Question: I have this init function in JavaScript:
'''
inicia2 = function(){
console.log("google maps init")
//Variables declaration
var lat,long,
cordenadasClientes = Clientes.find({}, {fields:{'metadata.latCliente': 1,'metadata.longCliente': 1,'metadata.nombreCliente':1}}).fetch();
//Getting Geolocation
lat = Session.get('lat');
long = Session.get('lon');
//Map Options
var mapOptions = {
center: new google.maps.LatLng(lat,long),
zoom: 15,
disableDefaultUI: true,
styles:[{"stylers":[{"hue":"#ff1a00"},{"invert_lightness":true},{"saturation":-100},{"lightness":33},{"gamma":0.5}]},{"featureType":"water","elementType":"geometry","stylers":[{"color":"#2D333C"}]}],
mapTypeId: google.maps.MapTypeId.ROADMAP
};
//initialize Map
var map = new google.maps.Map(document.getElementById("mapa_general"),
mapOptions);
//Geolocation Marker
var marker = new google.maps.Marker({
position: new google.maps.LatLng(lat,long),
map: map,
title: 'Segun nosotros tu te encuentras Aqui!',
animation: google.maps.Animation.DROP,
i con:'http://maps.google.com/mapfiles/ms/icons/blue-dot.png'
});
//Dinamyc markers and info Window
var texto = "Dale pa ",infowindow,marker2,markers = [];
for(var i=0;i<cordenadasClientes.length;i++){
var latitudCliente = cordenadasClientes[i].metadata.latCliente;
var longitudCliente = cordenadasClientes[i].metadata.longCliente;
var nombreCliente = cordenadasClientes[i].metadata.nombreCliente;
//dinamic marker
marker2 = new google.maps.Marker({
position: new google.maps.LatLng(latitudCliente ,longitudCliente),
map: map,
title: nombreCliente,
icon :'http://maps.google.com/mapfiles/marker_yellow.png',
});
//dinamic infoWindow
infowindow = new google.maps.InfoWindow({
content: texto + nombreCliente
});
//populatin markers array
markers.push(marker2);
} //closing for
// Seems like this is the problem
google.maps.event.addListener(markers, 'click', function() {
infowindow.open(map,markers);
});
}
'''
I need 'markers[i]' inside the google.maps.event.addListener, but functions are not allowed inside a loop.
The map works fine, it is creating all the markers (geo markers and client markers).
I'm rendering the map like this:
'''
Template.mapaGeneral.rendered = function(){
inicia2();
}
'''
This is the image:

The yellow markers were created dynamically.
Just adding an extra parameter, so each infoWindow has different content according to each client on mongo collection and using some for loop
So now the function looks like this:
'''
function myInfoWindow(marker2,map,nombreCliente){
var infoWindow = new google.maps.InfoWindow();
google.maps.event.addListener(marker2, 'click', function() {
for(var i=0;i<cordenadasClientes.length;i++){
infoWindow.setContent("Dale Pa " + nombreCliente);
infoWindow.open(map, marker2);
}});
}
'''
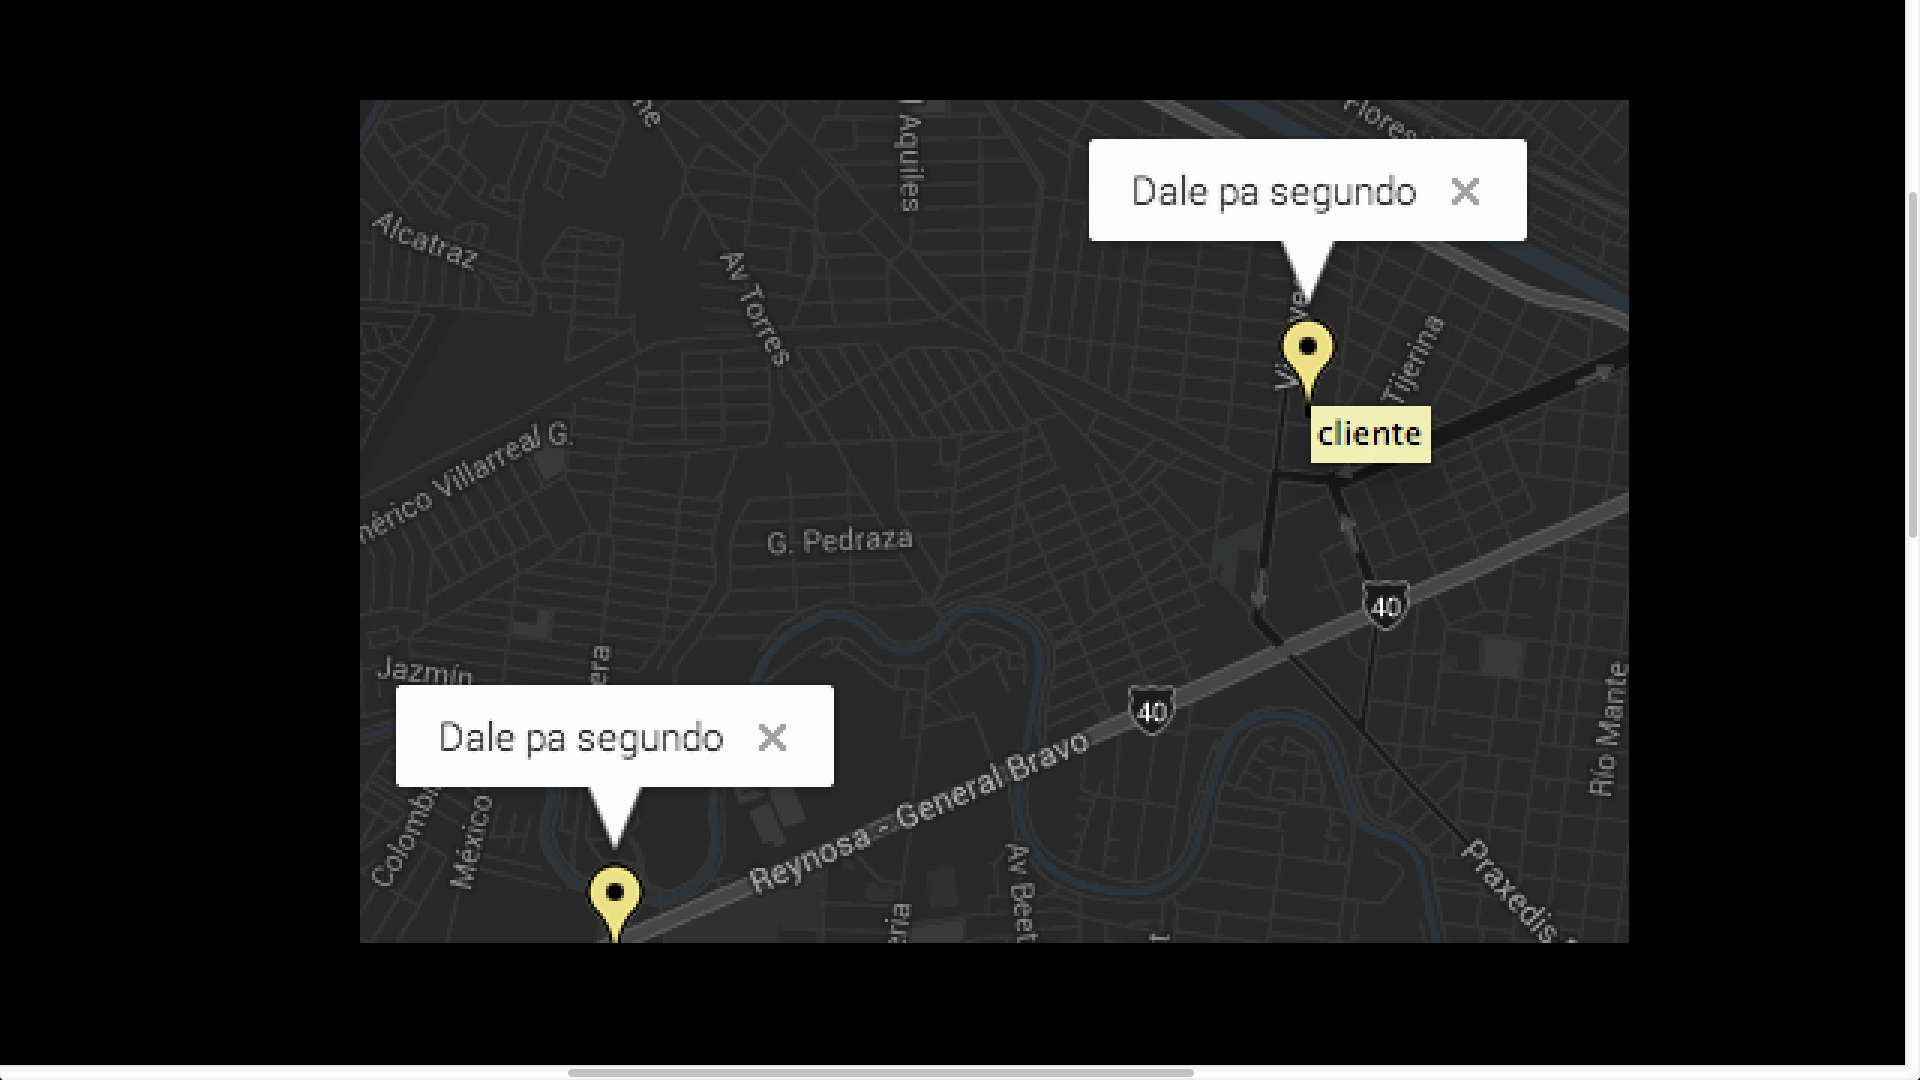
Answer: try using like this:
after 'markers.push(marker2);'use 'myInfoWindow(marker2,map);'
and add this function to your code:
'''
function myInfoWindow(marker2,map){// this method will bind infowindow to your marker.
var infoWindow = new google.maps.InfoWindow();
google.maps.event.addListener(marker2, 'mouseover', function() {
infoWindow.setContent("hi it's an infowindow");
infoWindow.open(map, marker2);
});
google.maps.event.addListener(marker2, 'mouseout', function() {infoWindow.close();});
}
'''